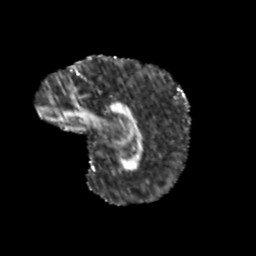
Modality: FA
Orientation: sagittal
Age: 9
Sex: female
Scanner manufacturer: siemens
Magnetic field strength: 3 T
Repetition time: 3.8 s
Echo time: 0.07 s